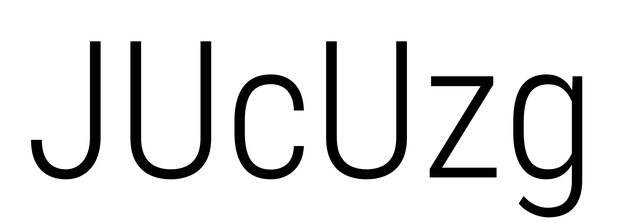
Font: Roboto_Condensed_Light